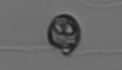
Label: flagellate_morphotype1